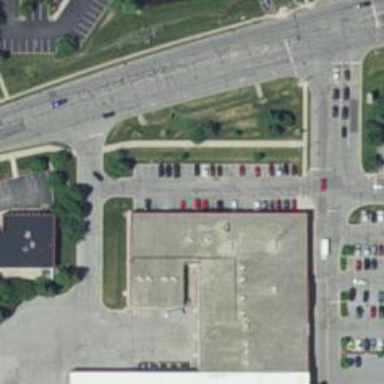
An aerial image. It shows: Retail building.